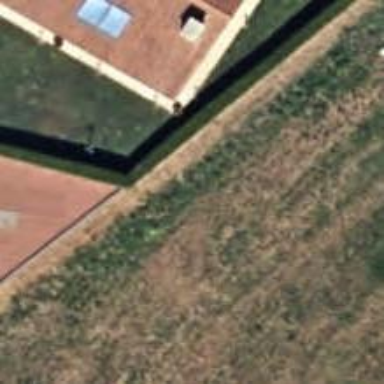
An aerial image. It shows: Hedge acting as barrier.